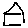
Label: house